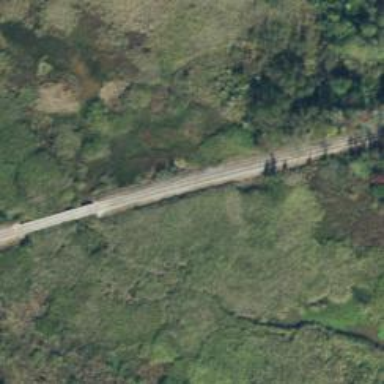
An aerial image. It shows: Preserved railway.